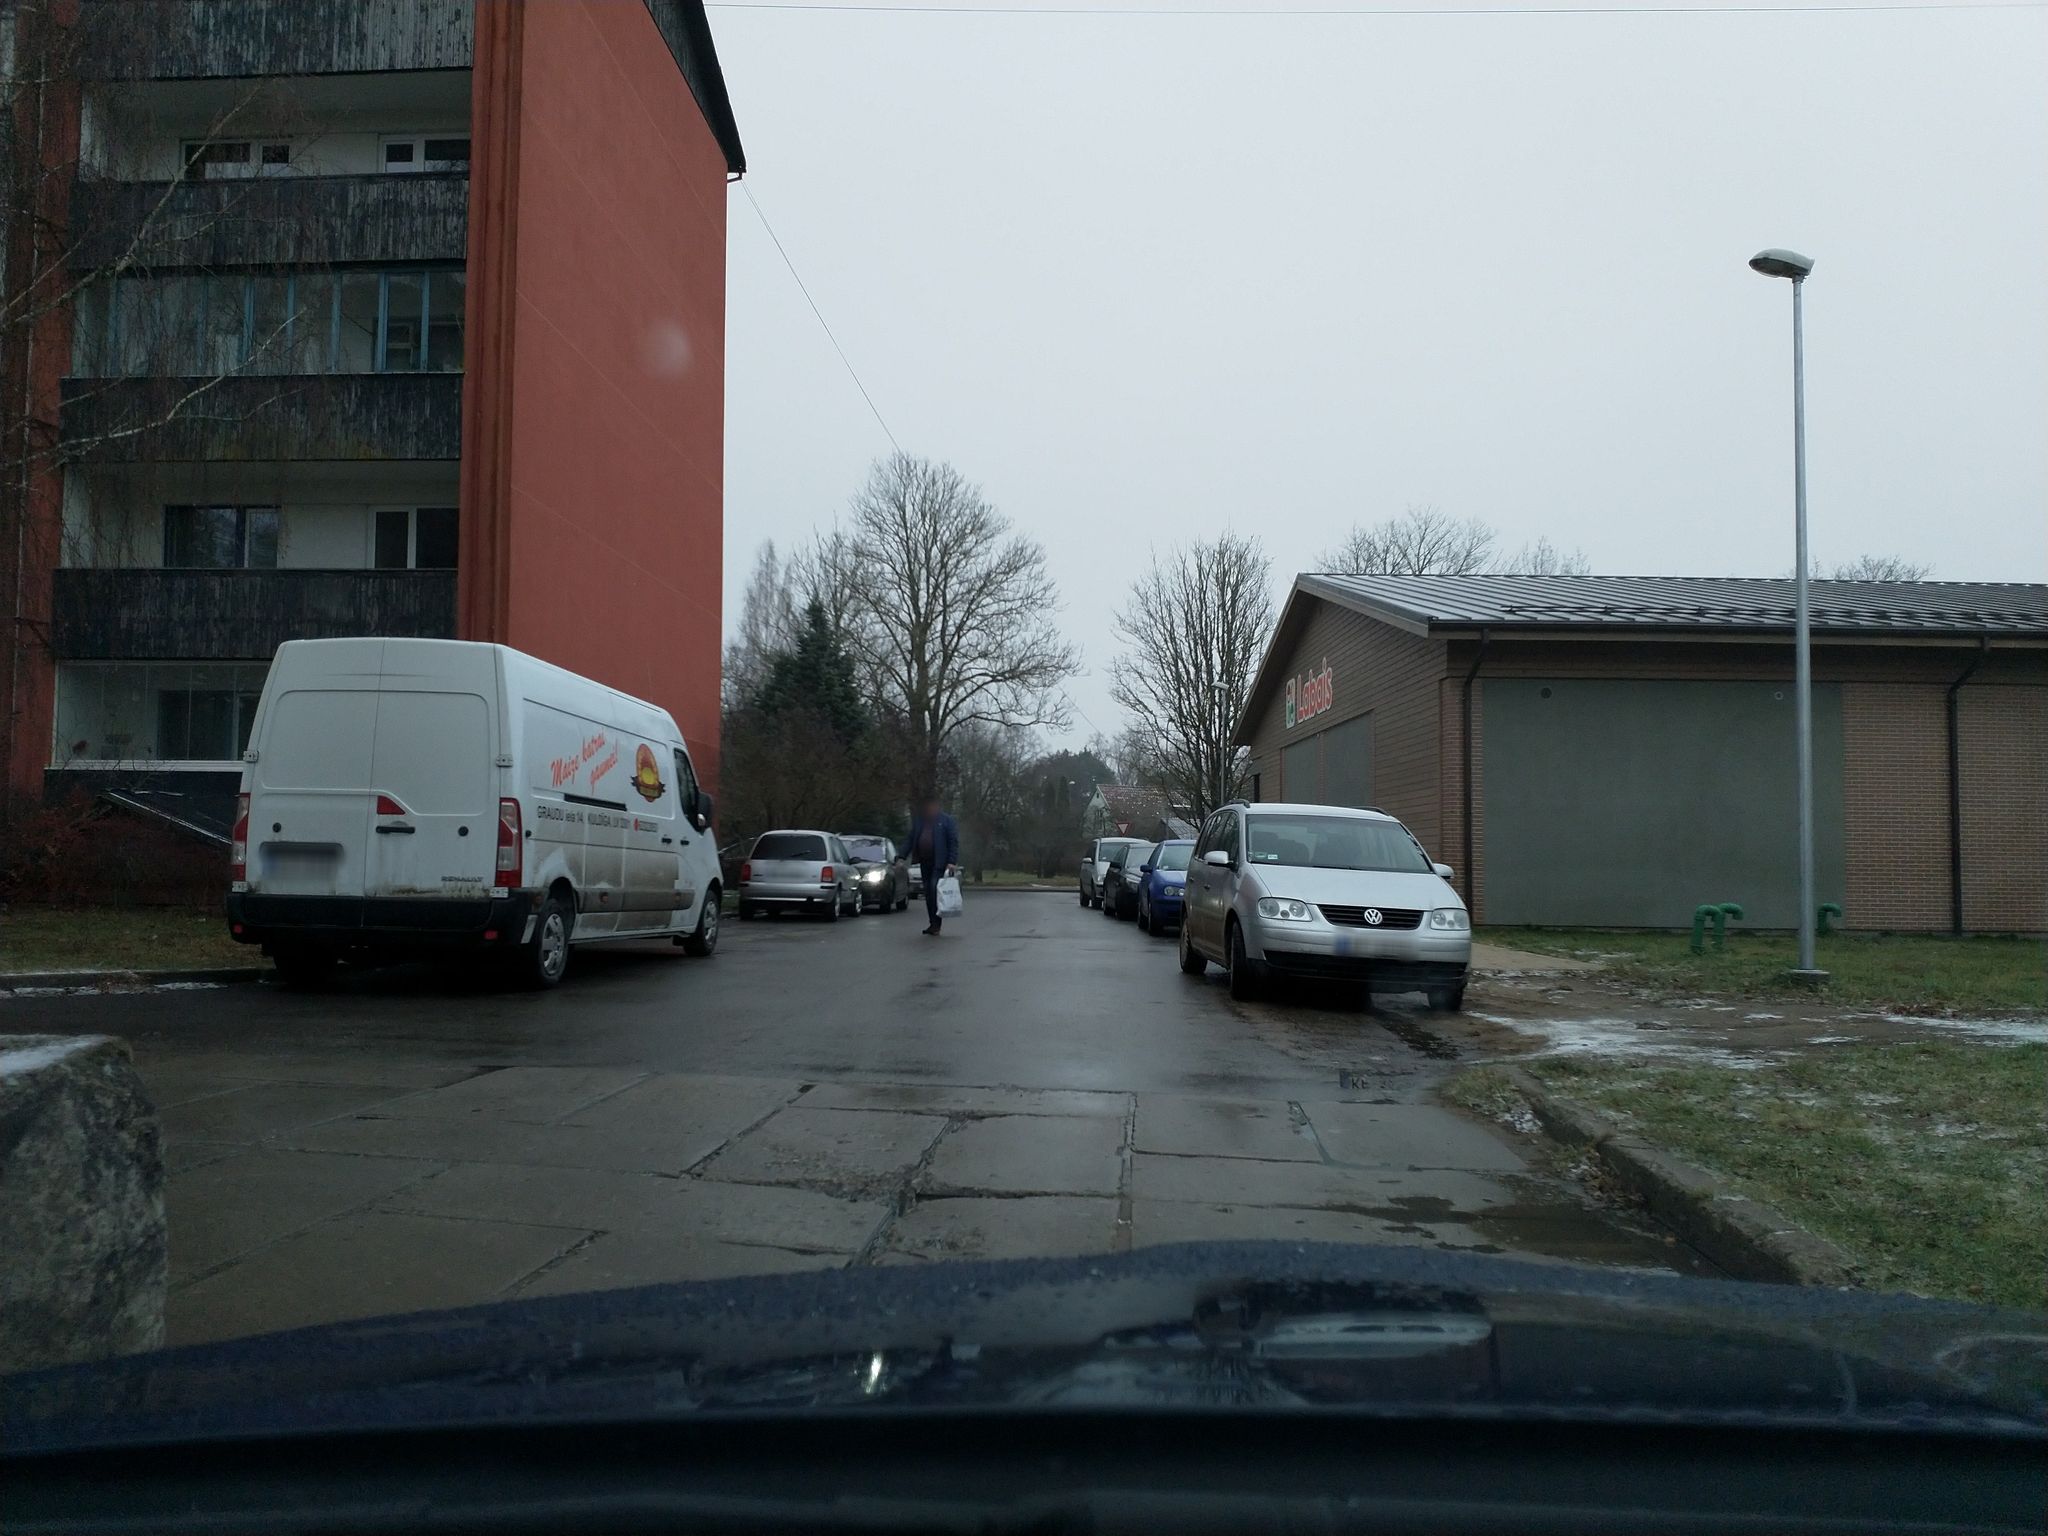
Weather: snowy
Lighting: day
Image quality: good
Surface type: driving surface
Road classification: residential
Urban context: rural cluster
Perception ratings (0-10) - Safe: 2.24, Lively: 4.75, Beautiful: 8.6, Boring: 6.25, Depressing: 8.25, Wealthy: 1.88